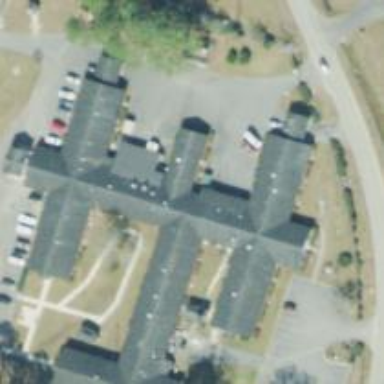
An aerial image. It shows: Nursing home.